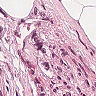
Metastatic tissue present: yes